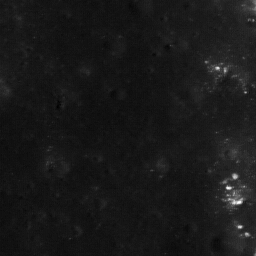
Host type: background_regolith
Lunar coordinates: latitude nan, longitude nan